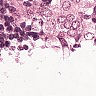
Metastatic tissue present: yes